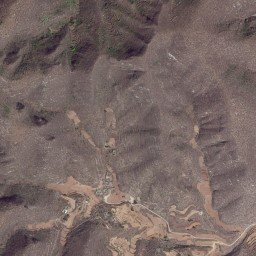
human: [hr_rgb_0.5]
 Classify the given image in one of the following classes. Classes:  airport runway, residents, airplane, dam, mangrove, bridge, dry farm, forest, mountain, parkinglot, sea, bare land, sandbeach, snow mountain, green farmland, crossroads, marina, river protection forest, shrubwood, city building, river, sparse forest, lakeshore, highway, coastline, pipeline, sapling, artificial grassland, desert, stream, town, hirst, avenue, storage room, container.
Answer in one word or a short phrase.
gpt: mountain